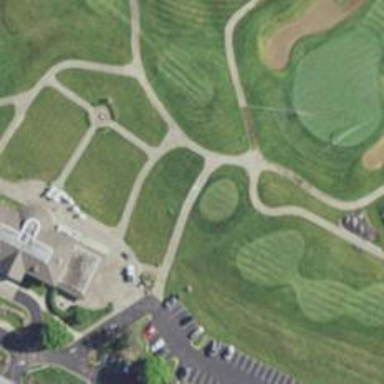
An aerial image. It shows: Path for golf carts.